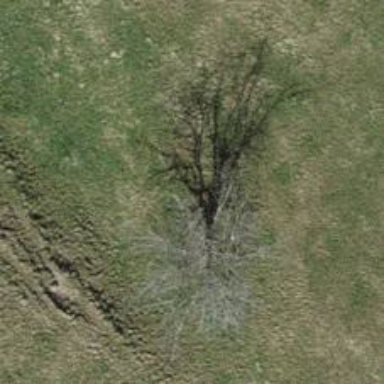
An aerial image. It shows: Deciduous broadleaved tree.